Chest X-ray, AP view. Patient: 65 years old, sex M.
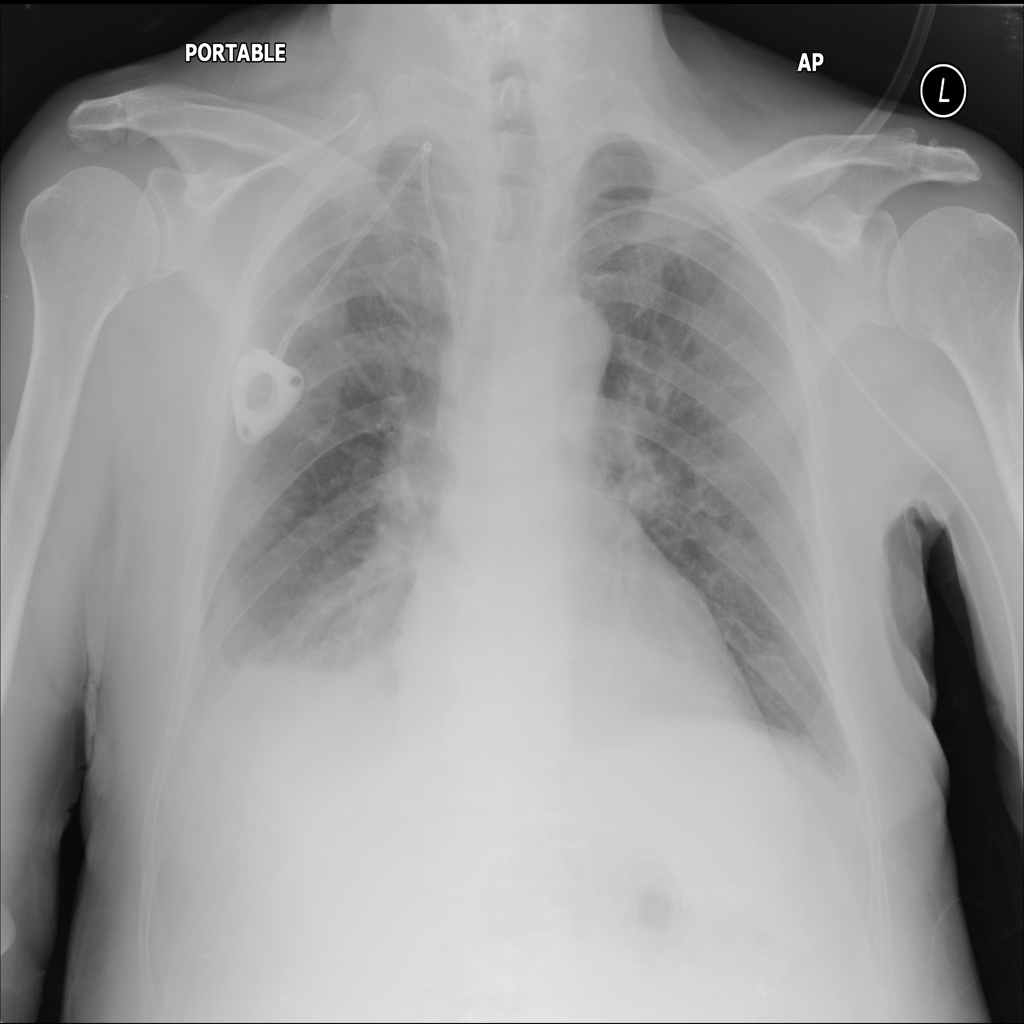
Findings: No Finding